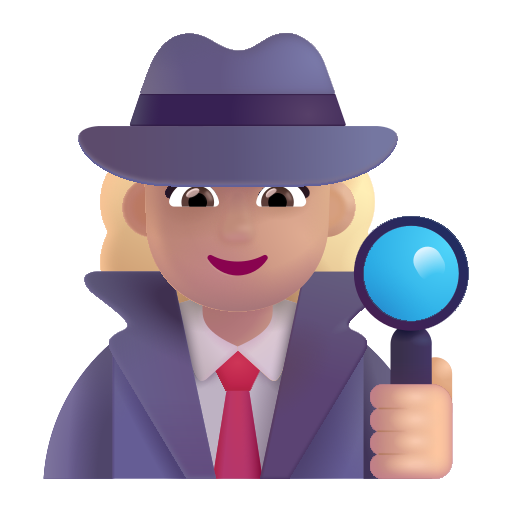
woman detective color  light